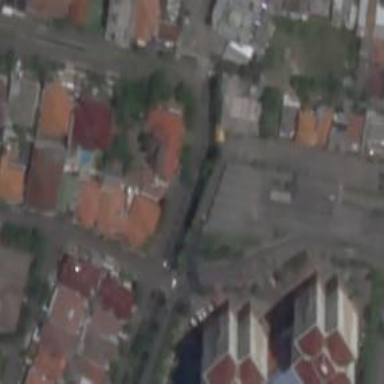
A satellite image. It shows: Motorcycle parking facility.